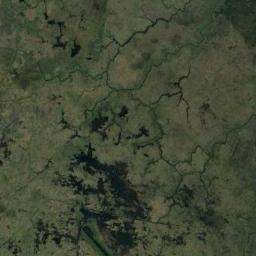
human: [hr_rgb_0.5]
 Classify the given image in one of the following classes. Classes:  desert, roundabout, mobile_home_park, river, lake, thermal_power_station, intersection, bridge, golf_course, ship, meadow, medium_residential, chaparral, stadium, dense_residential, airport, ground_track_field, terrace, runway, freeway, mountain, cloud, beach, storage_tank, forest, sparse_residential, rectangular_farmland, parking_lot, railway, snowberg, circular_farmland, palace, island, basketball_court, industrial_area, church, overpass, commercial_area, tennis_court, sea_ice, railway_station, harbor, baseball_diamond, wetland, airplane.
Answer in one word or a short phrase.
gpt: wetland